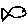
Label: fish